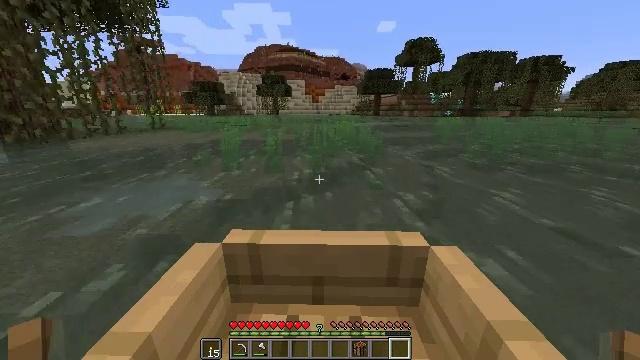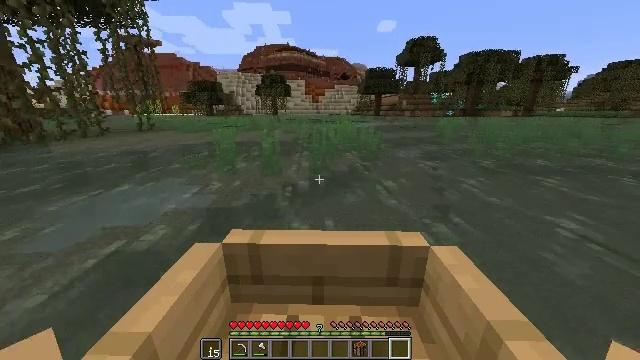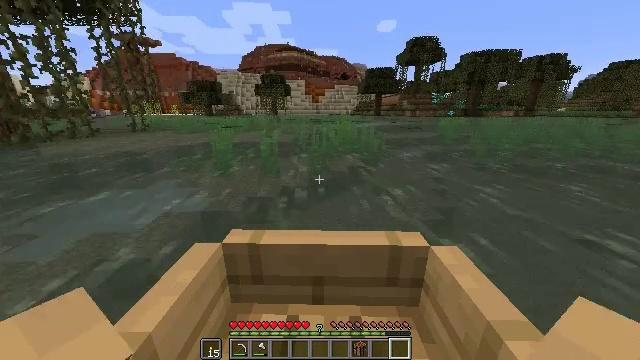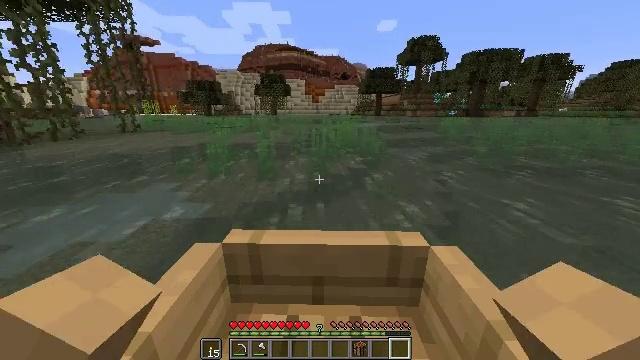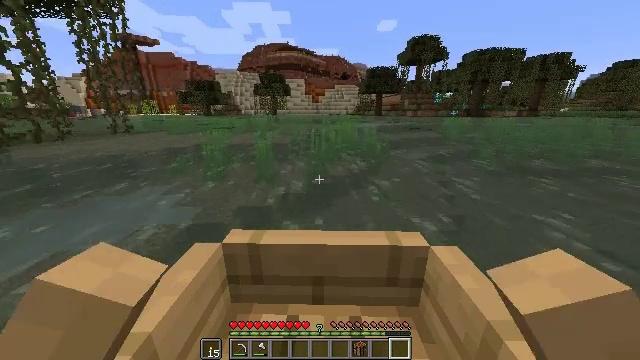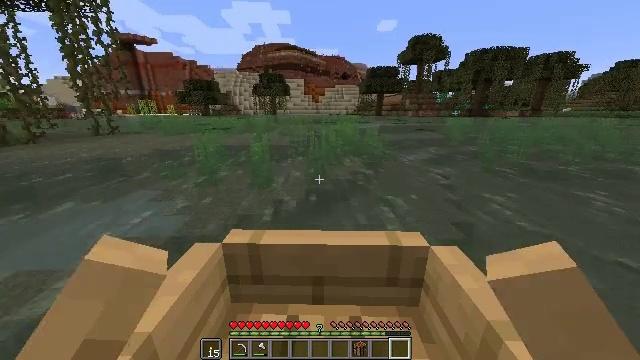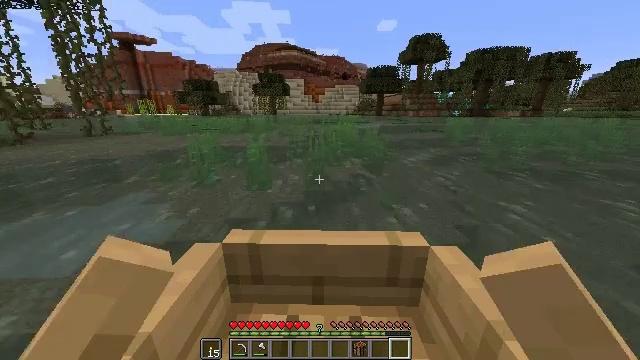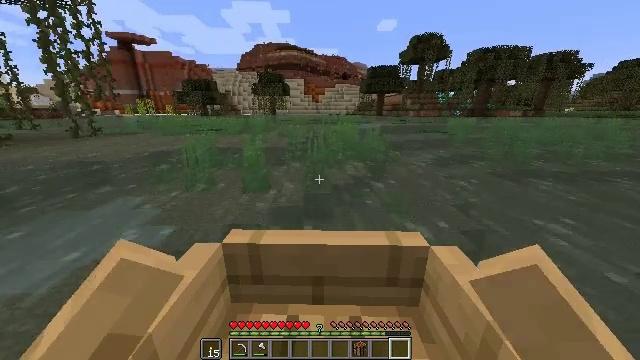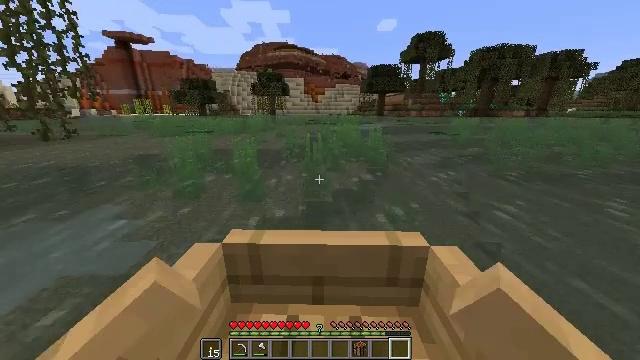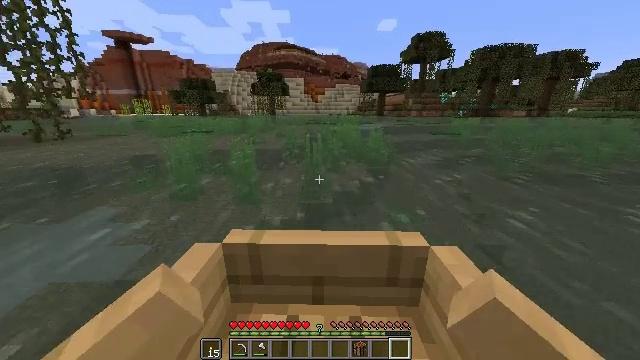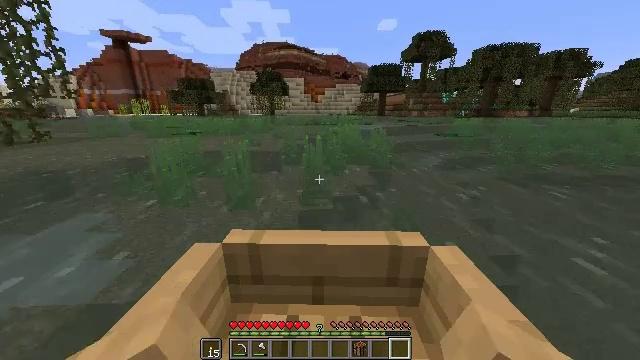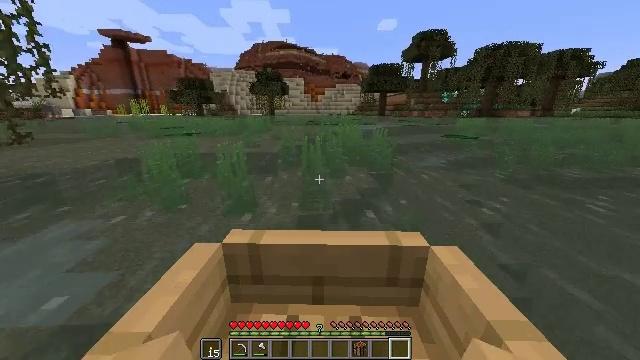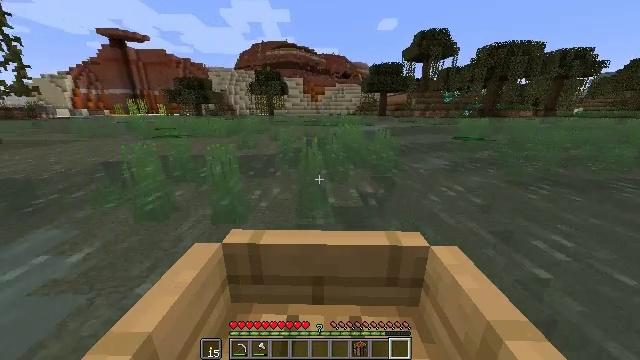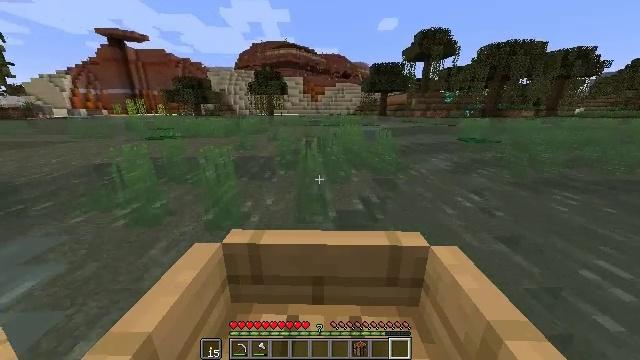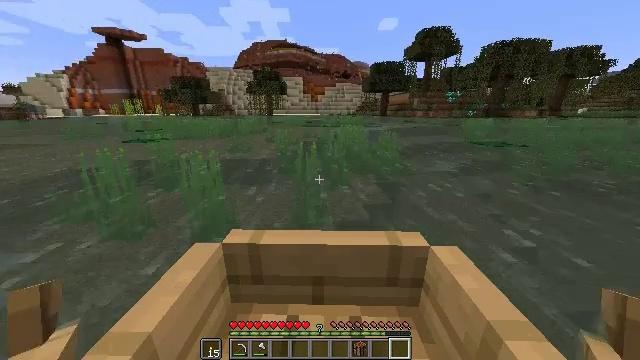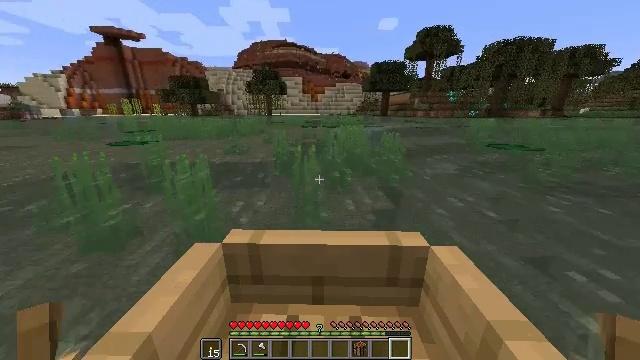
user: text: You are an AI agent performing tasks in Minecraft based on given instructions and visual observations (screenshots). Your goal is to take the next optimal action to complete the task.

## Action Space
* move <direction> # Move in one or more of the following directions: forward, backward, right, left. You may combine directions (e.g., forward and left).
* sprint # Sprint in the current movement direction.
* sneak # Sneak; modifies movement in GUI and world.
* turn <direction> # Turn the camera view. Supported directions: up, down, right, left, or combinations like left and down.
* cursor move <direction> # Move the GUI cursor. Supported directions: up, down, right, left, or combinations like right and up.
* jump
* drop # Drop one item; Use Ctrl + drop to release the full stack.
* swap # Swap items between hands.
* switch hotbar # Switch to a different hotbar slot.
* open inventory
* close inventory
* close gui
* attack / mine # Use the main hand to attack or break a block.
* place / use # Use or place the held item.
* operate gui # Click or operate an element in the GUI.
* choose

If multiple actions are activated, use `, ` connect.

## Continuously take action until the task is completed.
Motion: motion action
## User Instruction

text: Remove a white bed from the inventory.
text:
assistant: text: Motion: move forward, sprint
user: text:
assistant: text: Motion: move forward, sprint
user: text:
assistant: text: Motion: move forward, sprint
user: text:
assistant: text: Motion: move forward, sprint
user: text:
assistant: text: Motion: move forward, sprint
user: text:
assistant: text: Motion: move forward, sprint
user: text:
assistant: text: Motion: move forward, sprint
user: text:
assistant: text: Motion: move forward, sprint
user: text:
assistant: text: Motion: move forward, sprint
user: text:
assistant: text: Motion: move forward, sprint
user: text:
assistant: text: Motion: move forward, sprint
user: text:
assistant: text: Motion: move forward, sprint
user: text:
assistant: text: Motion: move forward, sprint
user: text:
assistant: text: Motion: move forward, sprint
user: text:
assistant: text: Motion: move forward, sprint
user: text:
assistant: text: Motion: move forward, sprint, turn left
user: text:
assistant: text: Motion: move forward, sprint, turn left and up
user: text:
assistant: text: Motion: move forward, sprint, turn left and up
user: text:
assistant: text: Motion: move forward, sprint, turn left
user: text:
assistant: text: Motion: move forward, sprint
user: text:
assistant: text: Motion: move forward, sprint
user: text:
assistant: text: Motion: move forward, sprint
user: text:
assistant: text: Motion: move forward, sprint
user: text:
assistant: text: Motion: move forward, sprint
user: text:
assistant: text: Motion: move forward, sprint
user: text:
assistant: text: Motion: move forward, sprint
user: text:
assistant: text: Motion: move forward, sprint
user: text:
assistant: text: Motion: move forward, sprint
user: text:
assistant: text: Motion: move forward, sprint
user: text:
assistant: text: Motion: move forward, sprint